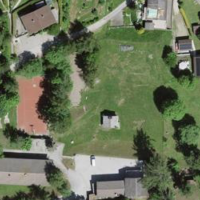
EUNIS habitat code: 55
Species observed at this site:
Galium aparine
Pyrrhula pyrrhula
Ribes nigrum
Passer domesticus
Turdus viscivorus
Primula veris
Fagopyrum esculentum
Geum rivale
Dryobates minor
Chelidonium majus
Dryocopus martius
Garrulus glandarius
Nucifraga caryocatactes